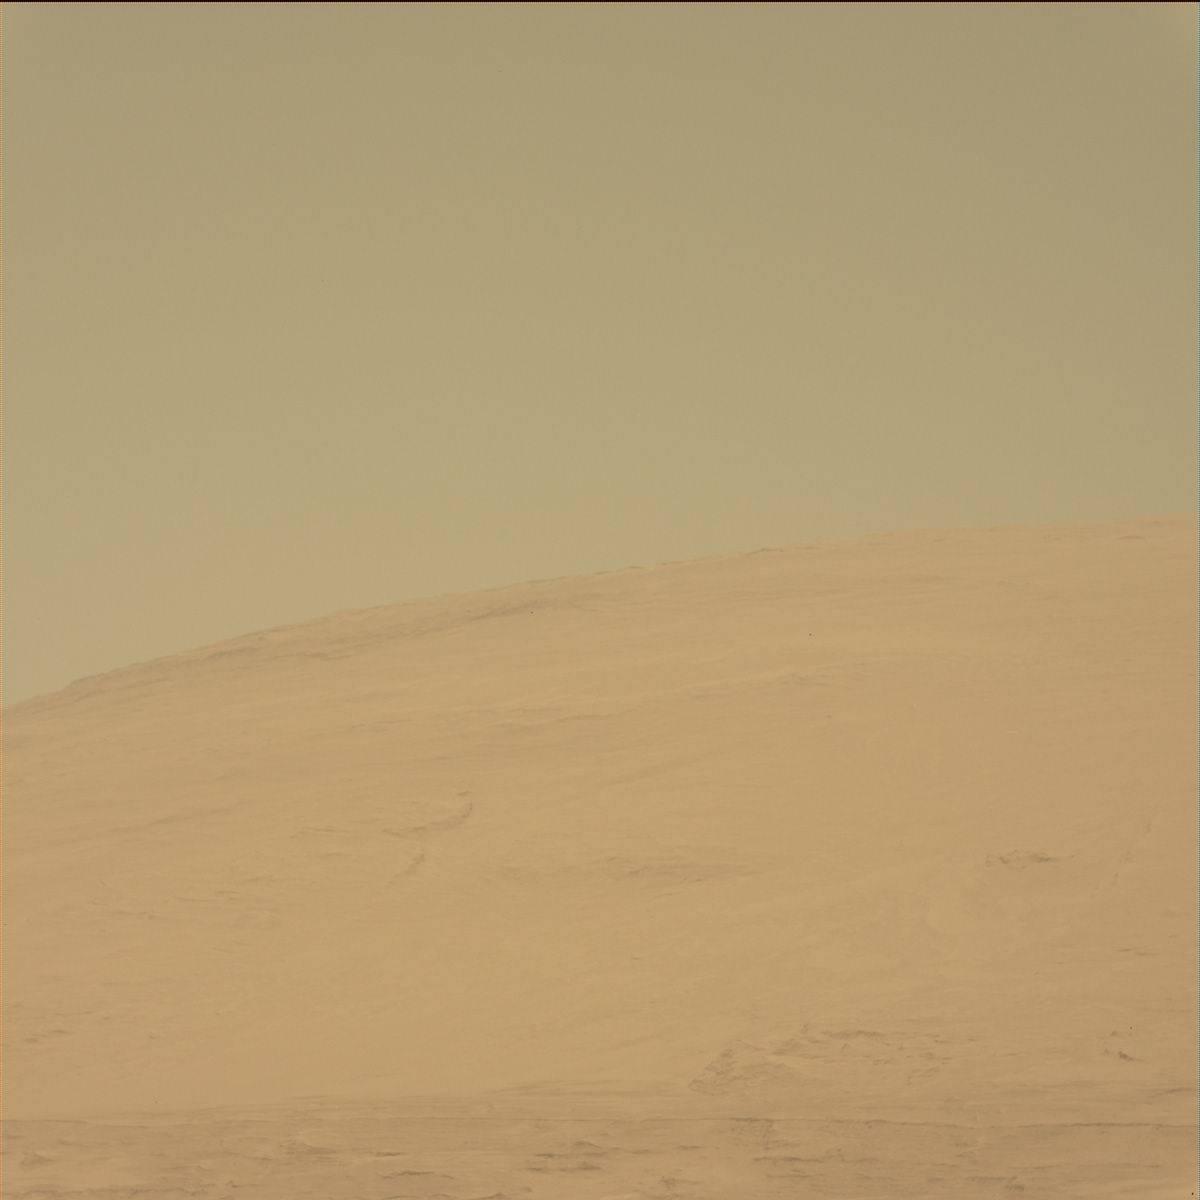
Terrain classes present: Ridge, Sky